Field crop: maize
Growth stage: 1
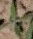
Species: atriplex